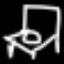
Label: chair